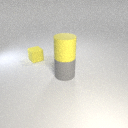
small yellow rubber cube behind large gray rubber cylinder